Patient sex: M
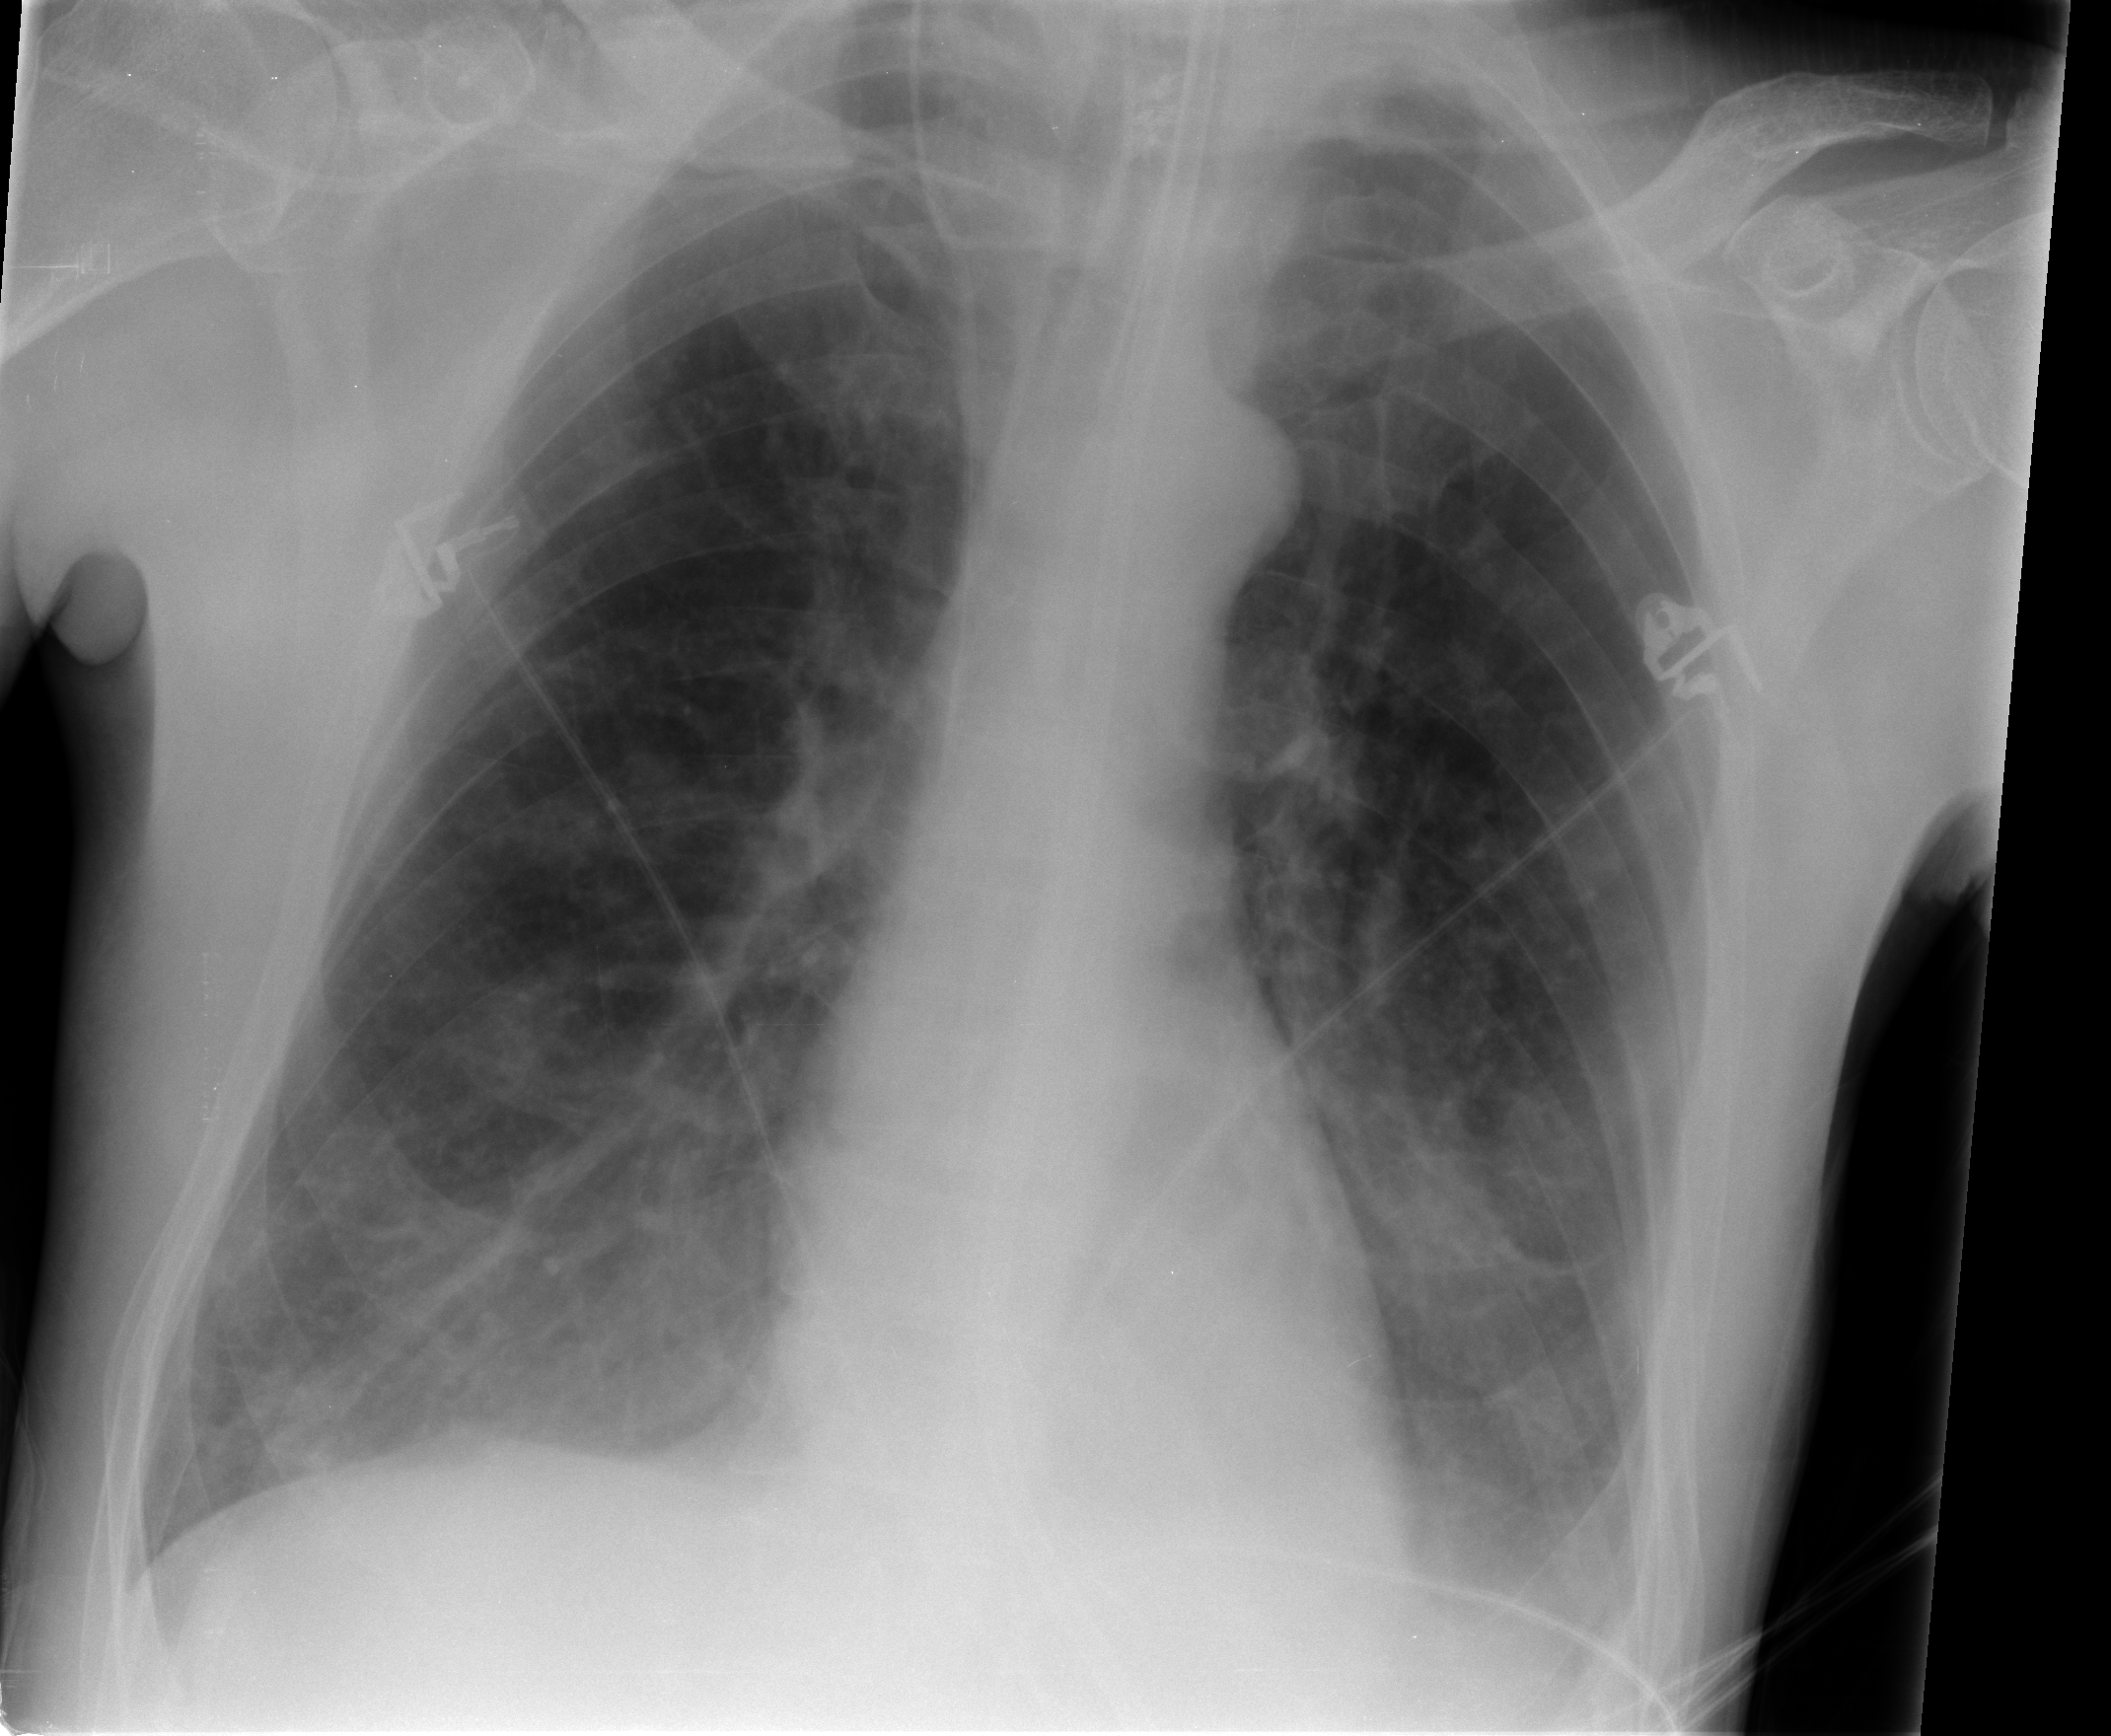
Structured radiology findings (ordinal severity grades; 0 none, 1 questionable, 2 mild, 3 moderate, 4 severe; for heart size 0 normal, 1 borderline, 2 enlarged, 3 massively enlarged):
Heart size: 0
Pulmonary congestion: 0
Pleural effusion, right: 0
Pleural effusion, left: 1
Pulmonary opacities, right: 0
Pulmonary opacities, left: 1
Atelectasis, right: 2
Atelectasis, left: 2